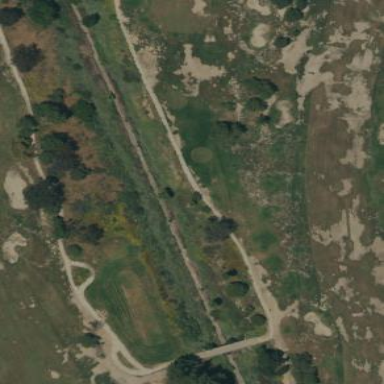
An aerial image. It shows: Scenic golf fairway.